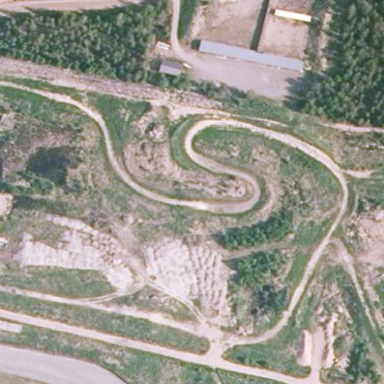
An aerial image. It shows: Motocross raceway with dirt surface.